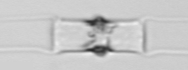
Label: Chaetoceros_didymus